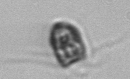
Label: Pyramimonas_morphotype1